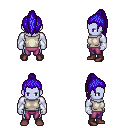
a pixel art fantasy rpg character, male body template, dark elf, purple skin, white sleeveless shirt, magenta pants, blue long topknot hairstyle, white cloth bracers, maroon shoes, four views (front, back, left, right), 2x2 character sprite sheet, small pixel art, hard edges, no anti-aliasing